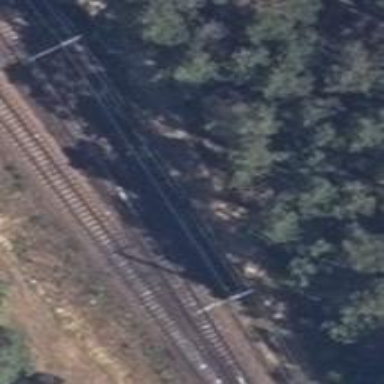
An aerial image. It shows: Railway track with electrified contact lines. This is siding track.